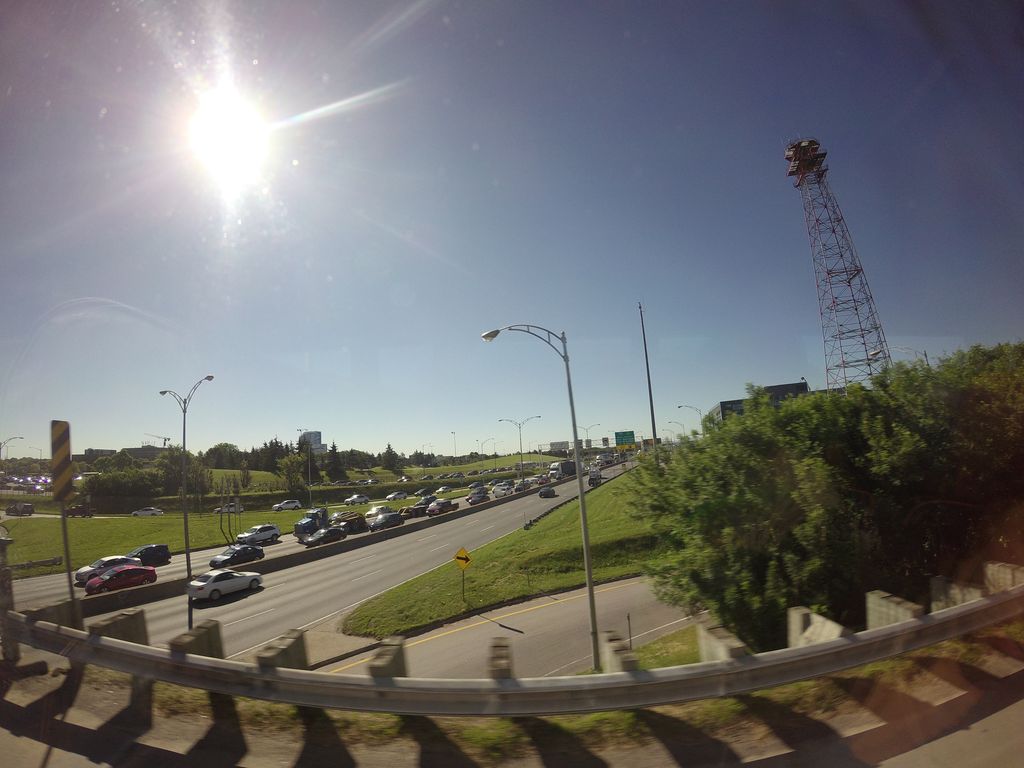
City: quebec_city